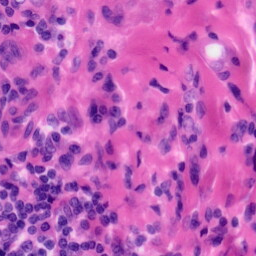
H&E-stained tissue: Tonsil